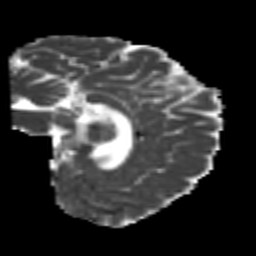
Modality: MD
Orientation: sagittal
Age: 24
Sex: female
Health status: healthy
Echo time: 0.074 s